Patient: sex F, age 39
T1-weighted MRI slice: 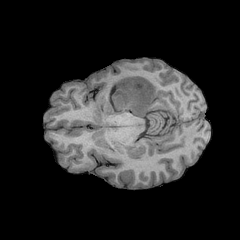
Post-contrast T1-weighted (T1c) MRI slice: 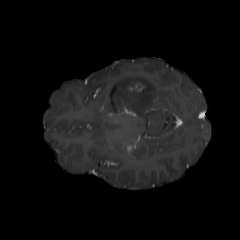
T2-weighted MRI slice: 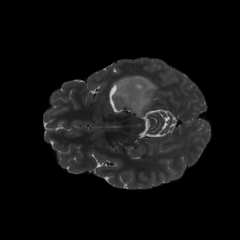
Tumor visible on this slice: yes
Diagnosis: Astrocytoma, IDH-mutant
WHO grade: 4